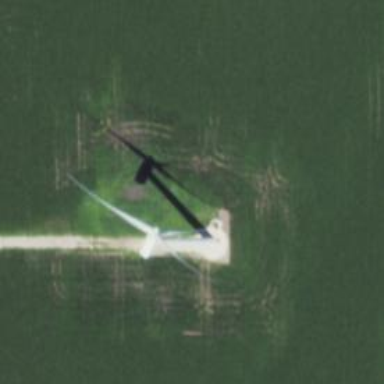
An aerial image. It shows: Wind generator using horizontal axis wind turbines.